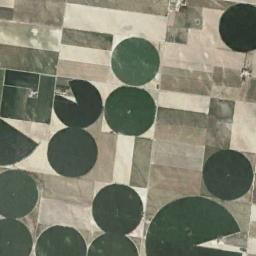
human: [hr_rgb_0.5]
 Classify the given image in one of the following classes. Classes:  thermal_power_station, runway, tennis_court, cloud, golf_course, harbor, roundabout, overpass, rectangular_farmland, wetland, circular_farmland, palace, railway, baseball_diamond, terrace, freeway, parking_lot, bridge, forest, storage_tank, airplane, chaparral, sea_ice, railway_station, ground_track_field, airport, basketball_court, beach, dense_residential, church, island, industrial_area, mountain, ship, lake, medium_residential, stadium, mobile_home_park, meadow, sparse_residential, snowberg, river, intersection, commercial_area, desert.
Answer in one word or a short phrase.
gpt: circular_farmland